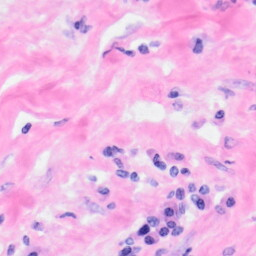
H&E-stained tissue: Kidney